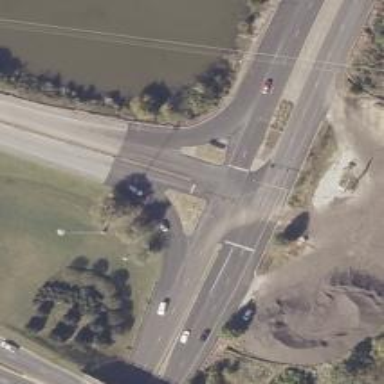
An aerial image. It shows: Asphalt trunk link road.